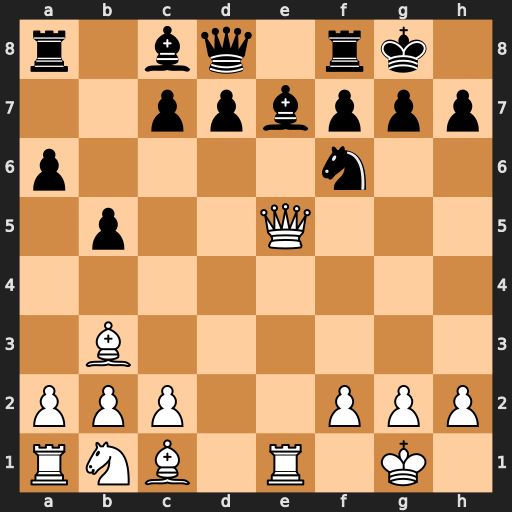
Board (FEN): r1bq1rk1/2ppbppp/p4n2/1p2Q3/8/1B6/PPP2PPP/RNB1R1K1
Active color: w
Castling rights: -
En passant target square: -
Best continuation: Qxe7 Qxe7 Rxe7